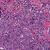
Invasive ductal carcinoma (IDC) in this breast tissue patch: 1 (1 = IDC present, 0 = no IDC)